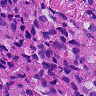
Metastatic tissue present: yes